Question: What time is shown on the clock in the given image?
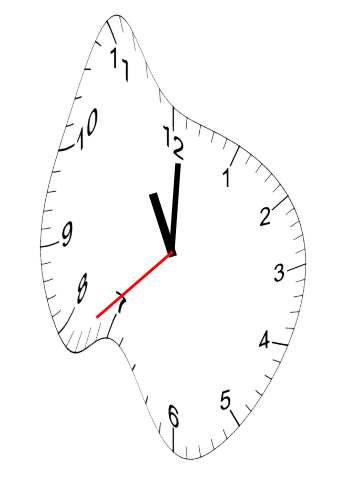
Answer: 11:00:38